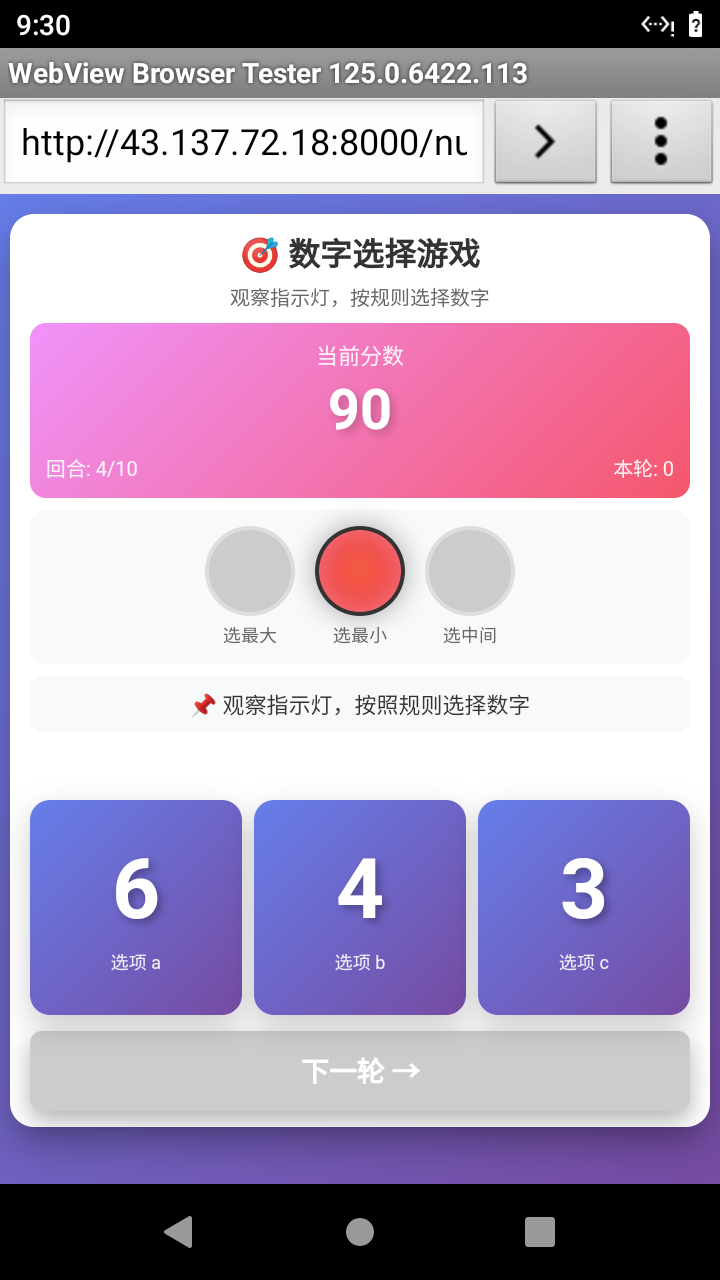

Select the correct number based on the traffic light color.
Answer: 2